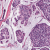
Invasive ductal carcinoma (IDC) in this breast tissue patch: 1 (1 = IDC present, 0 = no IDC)